Question: I'm still struggling with navigation bars and just can't work out how to edit or verify that I have a navigation bar on my view and I would appreciate any help.
I have a project with another set of scenes similarly comprising of a navigation controller and three associated view controllers (connected via segues and main table view embedded in the navigation controller) and I was able to add a navigation bar manually in interface builder to the outer view controllers that were segued to the table view controller.
I have another set of scenes. A navigation controller and two related view controllers - both table view controllers. I embedded the first table view controller in the navigation controller and I then added a second table view controller to this (for a new screen I want to add to my app) and I connected this second table view controller to my first table view controller by way of a show segue (just like I did yesterday with other set of scenes).
It looks to me like there is a navigation bar visible (see screenshot below) on my new table view controller but I can't click in to it to edit it to add a title to it.
But does a navigation bar and exist, and if so, why can't I click inside it and use it?
I was told in an answer to a previous question that you have to add a navigation bar manually to your storyboard scene to any additional view controllers. I did that yday and it worked. But today when I tried to add a navigation bar by dragging onto scene it wouldn't let me do this.
Here is the screenshot:

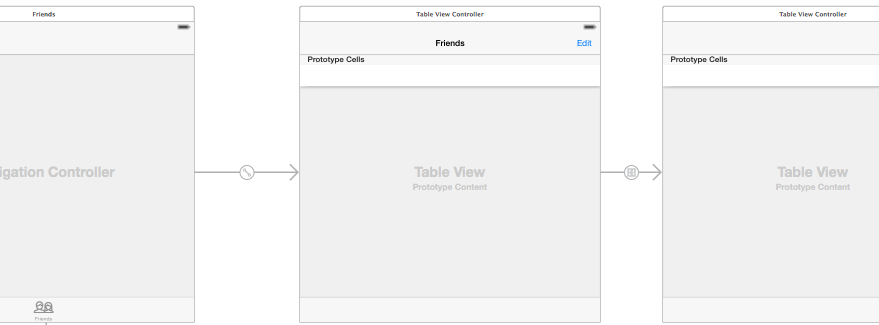
Answer: Try adding push segue(which is depreciated) and than change it to a show segue(between your tableviews). This is a workaround I use in my apps.